Interaction volume radius: 5 \u00c5
Interaction volume height: 10 \u00c5
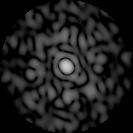
Disorder parameter: 0.8507